Question: Due to the limitations of databars (i.e. they cannot use relative references for the mins and maxes, I'm adding an individual), I'm adding an individual conditional format rule to each cell (selection is 13 columns wide) in 810 rows.
Unfortunately, this operation takes ~35 minutes on an i5 4670k. A number of other operations take place in the macro I'm running, but I've isolated the speed issue to the application of conditional formatting.
Does anyone have any suggestions for speeding up the code? Here is the stripped down version of the program.
'''
for RowCounter = FirstRow to Lastrow
for i = 0 to 12
' Add Databars
Range(FirstColumn & RowCounter).Offset(0, 2 * i).FormatConditions.AddDatabar
With Range(FirstColumn & RowCounter).Offset(0, 2 * i).FormatConditions(1)
.MinPoint.Modify xlConditionValueNumber, 0
.MaxPoint.Modify newtype:=xlConditionValueNumber, newvalue:= _
Range(FirstColumn & RowCounter).Offset(0, 2 * i + 1).Value
End With
Next i
Next RowCounter
'''
edit 2: as requested, here is a screenshot
Essentially, there are two types of columns. Columns that need to be formatted (green), and columns on which the formatting will be based (yellow). For every row, I'm looking at every other column (in this case I'm apply formatting only to the green columns -- hence the i * 2 offset). Sometimes I want to apply conditional formatting (if the value in the cell isn't blank or a date) to the cell. If I do, I want to apply a databar with the maximum based on the cell immediately to the right (the yellow column). Eventually, the yellow columns will just be hidden.
edit 3: I've found the solution (see below). The issue was with a part of the code that was deleting cells. With such a large amount of conditional formatting rules, this slows down any cell deletion considerably, causing the program to run very, very slowly.
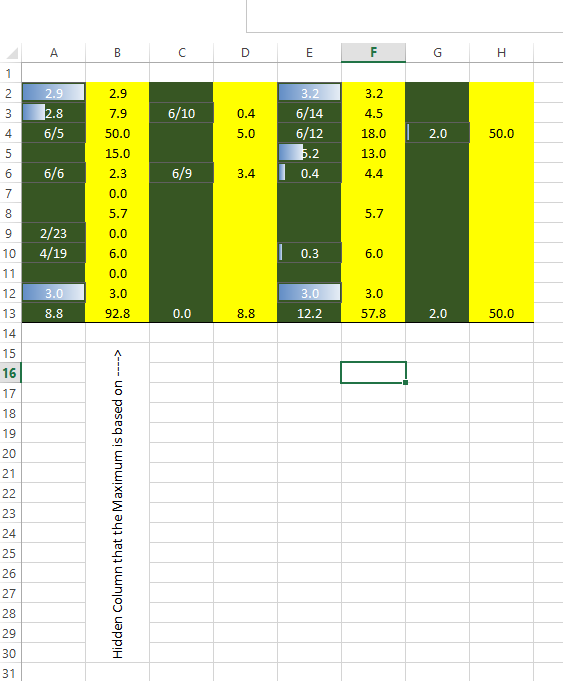
Answer: I've finally figured out the solution.
The first step in the procedure is the deletion of a number of cells.
The second step is applying ~5000 conditional formatting rules (to each individual cell).
Trying to delete cells with all those rules still applying is miserably slow. Thus, the best way to code this is to do all of the cell deletion first, then apply all conditional formatting at the end of the program.